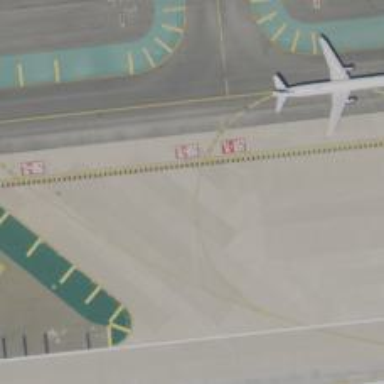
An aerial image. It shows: View of taxiway at the airport.